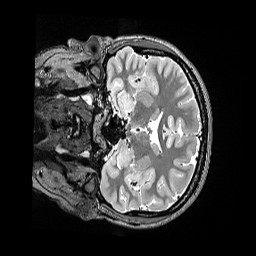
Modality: T2w
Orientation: coronal
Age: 22
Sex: female
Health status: ill
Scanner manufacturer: siemens
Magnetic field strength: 3 T
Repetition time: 3.2 s
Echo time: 0.564 s